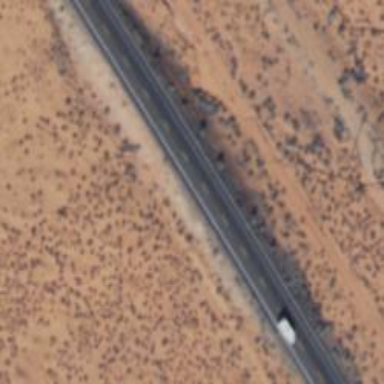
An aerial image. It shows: Asphalt trunk highway.